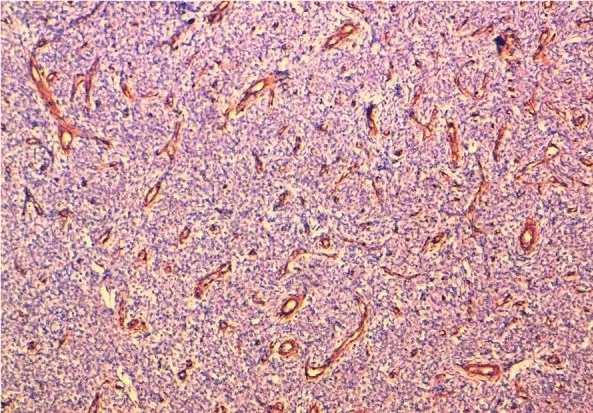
Immunostaining for smooth muscle actin (SMA) is negative in tumor cells, but highlights the tumor stromal rich-vasculature with hyalinazed vessels (x 200).
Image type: pathology (immunostaining)